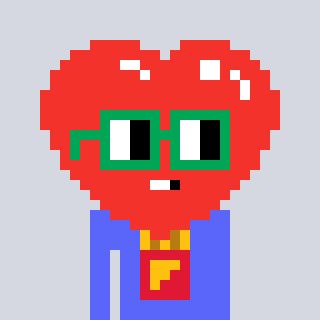
a pixel art character with square green glasses, a heart-shaped head and a purple-colored body on a cool background